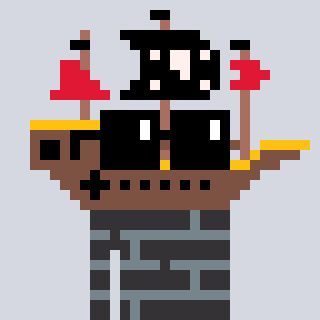
a pixel art character with square black sunglasses, a pirateship-shaped head and a grayscale-colored body on a cool background